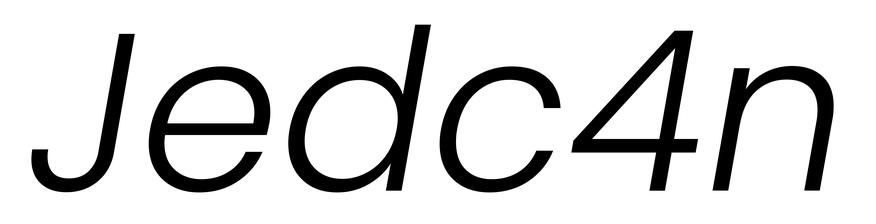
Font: Poppins-LightItalic